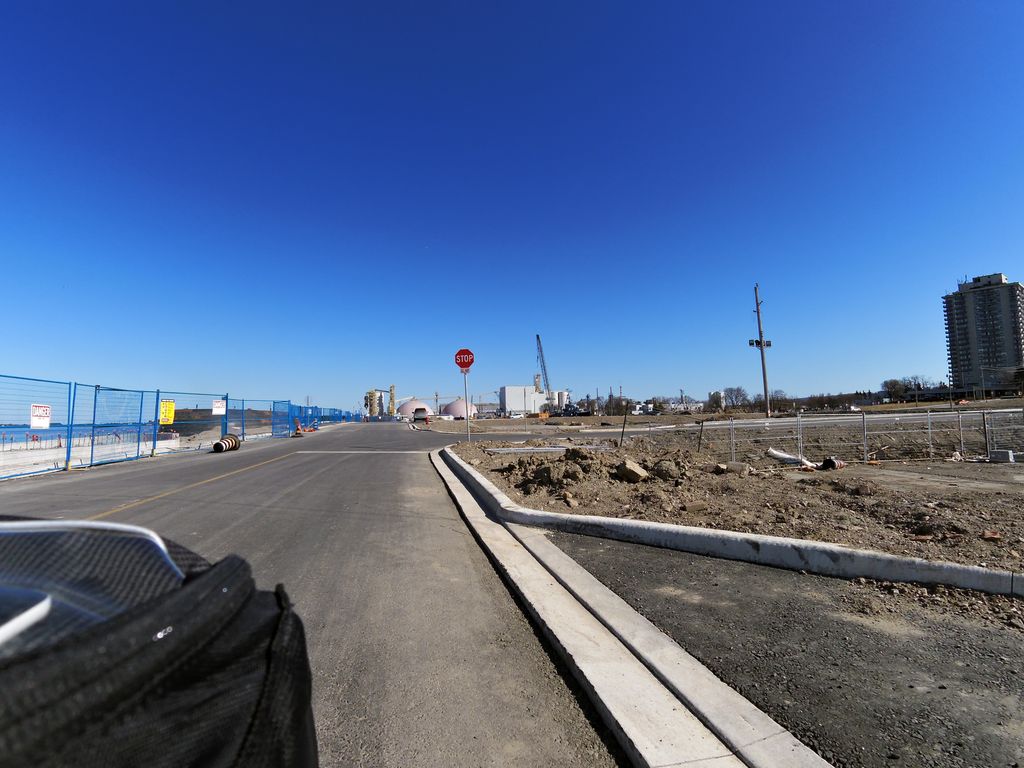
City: hamilton